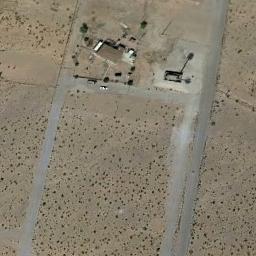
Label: sparse_residential